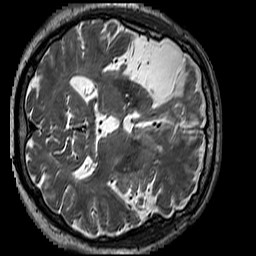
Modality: T2w
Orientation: axial
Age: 59
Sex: male
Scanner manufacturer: siemens
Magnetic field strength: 3 T
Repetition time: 3.2 s
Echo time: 0.212 s